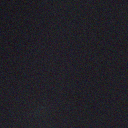
Screen state: off